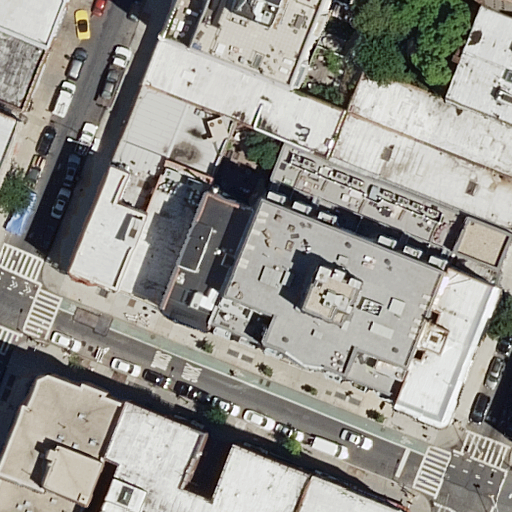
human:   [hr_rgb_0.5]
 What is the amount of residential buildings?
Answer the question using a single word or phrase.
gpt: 19

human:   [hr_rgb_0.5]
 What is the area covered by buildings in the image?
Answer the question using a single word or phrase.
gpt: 6646m2

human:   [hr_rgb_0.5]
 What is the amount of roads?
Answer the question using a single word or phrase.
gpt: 4

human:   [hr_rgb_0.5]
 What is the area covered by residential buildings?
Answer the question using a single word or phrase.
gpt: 6646m2

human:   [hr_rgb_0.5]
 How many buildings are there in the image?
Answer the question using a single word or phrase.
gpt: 19

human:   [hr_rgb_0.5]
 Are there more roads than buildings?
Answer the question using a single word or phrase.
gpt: no

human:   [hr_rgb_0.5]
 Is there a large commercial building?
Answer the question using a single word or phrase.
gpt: no

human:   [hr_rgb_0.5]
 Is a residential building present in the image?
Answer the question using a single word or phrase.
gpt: yes

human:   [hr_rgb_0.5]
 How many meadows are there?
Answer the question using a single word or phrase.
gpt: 0

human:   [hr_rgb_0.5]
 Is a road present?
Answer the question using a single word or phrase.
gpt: yes

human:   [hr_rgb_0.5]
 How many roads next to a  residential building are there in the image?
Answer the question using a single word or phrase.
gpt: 4

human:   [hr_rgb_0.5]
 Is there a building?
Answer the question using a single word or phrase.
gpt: yes

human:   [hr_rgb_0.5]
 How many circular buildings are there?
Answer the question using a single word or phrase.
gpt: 0

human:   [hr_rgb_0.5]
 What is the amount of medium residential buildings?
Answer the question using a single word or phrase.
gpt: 13

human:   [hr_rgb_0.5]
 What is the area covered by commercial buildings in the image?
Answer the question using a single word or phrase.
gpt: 0m2

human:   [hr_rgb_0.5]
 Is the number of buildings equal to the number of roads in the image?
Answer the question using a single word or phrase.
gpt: no

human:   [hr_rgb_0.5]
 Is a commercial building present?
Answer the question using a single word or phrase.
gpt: no

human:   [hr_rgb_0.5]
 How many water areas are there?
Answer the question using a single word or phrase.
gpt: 0

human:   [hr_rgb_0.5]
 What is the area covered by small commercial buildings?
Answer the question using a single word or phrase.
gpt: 0m2

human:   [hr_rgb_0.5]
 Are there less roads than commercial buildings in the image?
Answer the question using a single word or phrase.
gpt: no

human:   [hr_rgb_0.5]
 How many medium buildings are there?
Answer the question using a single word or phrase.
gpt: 13

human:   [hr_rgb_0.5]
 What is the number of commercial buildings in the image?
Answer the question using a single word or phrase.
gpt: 0

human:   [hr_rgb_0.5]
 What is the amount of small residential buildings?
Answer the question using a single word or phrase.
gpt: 4

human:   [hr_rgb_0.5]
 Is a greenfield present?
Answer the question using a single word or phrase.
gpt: no

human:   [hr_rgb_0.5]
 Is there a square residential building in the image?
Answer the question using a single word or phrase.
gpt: no

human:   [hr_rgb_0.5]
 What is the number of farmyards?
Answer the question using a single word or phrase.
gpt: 0

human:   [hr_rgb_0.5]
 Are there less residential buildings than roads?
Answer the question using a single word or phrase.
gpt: no

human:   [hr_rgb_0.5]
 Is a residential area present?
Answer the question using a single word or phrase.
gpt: no

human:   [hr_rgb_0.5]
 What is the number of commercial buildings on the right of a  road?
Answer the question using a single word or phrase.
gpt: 0

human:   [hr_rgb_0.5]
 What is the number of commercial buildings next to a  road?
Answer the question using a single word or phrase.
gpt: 0

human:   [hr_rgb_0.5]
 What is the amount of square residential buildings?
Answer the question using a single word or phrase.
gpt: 0

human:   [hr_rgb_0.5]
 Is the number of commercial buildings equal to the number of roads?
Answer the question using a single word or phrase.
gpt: no

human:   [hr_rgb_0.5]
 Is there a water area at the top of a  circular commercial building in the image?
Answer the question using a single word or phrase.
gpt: no

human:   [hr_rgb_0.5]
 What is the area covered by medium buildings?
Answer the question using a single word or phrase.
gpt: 4046m2

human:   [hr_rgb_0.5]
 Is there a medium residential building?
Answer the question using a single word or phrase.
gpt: yes

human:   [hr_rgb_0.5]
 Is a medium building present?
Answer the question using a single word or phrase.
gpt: yes

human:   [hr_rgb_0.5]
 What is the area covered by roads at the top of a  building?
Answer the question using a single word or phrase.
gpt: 0m2

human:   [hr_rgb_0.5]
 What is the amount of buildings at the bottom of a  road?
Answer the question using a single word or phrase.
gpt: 7

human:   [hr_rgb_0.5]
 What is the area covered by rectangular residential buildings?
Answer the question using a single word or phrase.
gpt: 3132m2

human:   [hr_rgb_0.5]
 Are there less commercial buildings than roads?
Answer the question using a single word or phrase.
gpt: yes

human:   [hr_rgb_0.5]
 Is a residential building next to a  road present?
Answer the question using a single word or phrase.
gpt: yes

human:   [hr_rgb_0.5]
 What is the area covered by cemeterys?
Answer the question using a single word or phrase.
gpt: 0m2

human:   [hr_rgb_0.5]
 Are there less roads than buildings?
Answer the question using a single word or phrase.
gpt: yes

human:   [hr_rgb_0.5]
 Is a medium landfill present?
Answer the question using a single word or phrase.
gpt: no

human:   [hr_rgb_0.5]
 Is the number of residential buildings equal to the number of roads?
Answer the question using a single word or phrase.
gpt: no

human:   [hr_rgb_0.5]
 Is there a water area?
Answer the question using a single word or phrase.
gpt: no

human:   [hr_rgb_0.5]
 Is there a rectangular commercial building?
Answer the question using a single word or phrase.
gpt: no

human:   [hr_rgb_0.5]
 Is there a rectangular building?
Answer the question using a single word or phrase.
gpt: yes

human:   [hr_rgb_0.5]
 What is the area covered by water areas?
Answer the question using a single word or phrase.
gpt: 0m2

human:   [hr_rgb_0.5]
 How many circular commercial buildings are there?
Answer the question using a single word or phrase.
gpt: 0

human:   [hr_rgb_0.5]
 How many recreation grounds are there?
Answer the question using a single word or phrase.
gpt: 0

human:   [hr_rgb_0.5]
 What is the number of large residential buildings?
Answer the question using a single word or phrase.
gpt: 2

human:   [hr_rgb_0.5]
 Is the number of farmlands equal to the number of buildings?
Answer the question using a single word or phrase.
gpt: no

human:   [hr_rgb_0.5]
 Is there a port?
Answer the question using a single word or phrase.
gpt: no

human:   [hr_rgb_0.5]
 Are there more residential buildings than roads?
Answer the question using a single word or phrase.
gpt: yes

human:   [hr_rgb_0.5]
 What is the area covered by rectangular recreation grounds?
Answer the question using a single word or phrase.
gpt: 0m2

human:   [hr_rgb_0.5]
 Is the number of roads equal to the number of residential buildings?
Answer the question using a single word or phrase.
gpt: no

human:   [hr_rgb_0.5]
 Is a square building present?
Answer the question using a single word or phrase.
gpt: no

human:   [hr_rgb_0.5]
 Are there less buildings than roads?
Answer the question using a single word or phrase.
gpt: no

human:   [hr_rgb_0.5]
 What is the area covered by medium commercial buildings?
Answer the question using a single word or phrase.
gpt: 0m2

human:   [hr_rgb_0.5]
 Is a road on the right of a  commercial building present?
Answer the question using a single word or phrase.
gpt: no

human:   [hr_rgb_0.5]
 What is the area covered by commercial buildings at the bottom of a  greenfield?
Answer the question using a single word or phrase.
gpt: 0m2

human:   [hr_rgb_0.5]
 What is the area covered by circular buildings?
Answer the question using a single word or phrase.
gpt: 0m2

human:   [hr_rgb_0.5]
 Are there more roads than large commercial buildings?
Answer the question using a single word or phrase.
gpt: yes